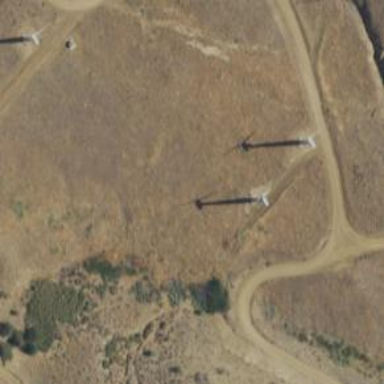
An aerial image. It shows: Wind power generator.